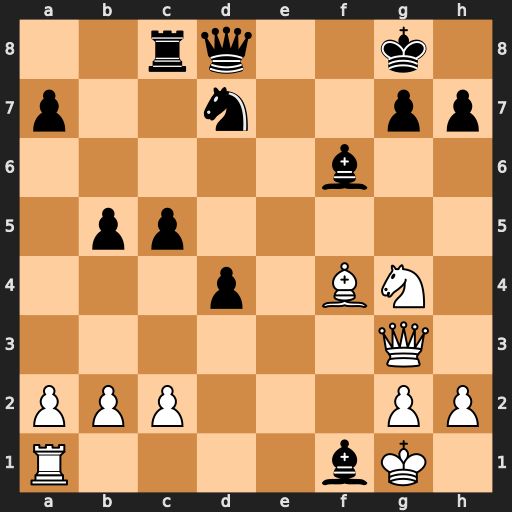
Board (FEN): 2rq2k1/p2n2pp/5b2/1pp5/3p1BN1/6Q1/PPP3PP/R4bK1
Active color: w
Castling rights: -
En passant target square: -
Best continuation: Nh6+ Kh8 Nf7+